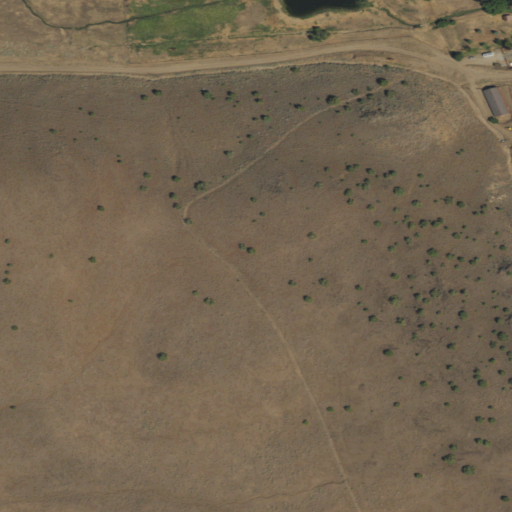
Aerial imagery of valley in Nevada named Hay Canyon containing shrub, grassland, and medium intensity development